Interaction volume radius: 10 \u00c5
Interaction volume height: 25 \u00c5
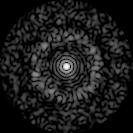
Disorder parameter: 0.8548